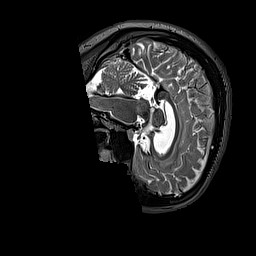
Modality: T2w
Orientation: sagittal
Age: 37
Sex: female
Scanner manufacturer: siemens
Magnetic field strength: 3 T
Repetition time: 3.2 s
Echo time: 0.567 s